Aerial crown-view tile of a tropical tree (Barro Colorado Island, Panama), acquired 20250616:
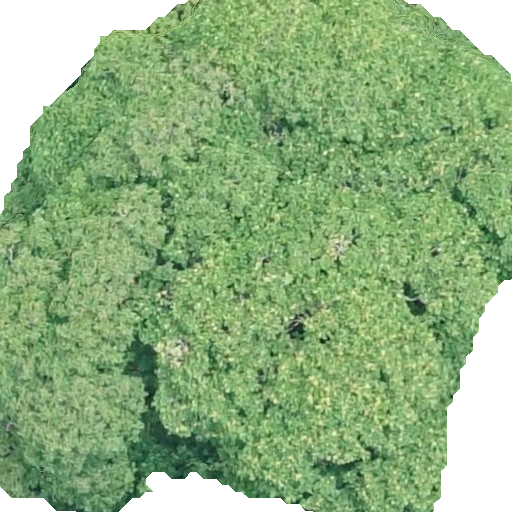
Species: Dipteryx oleifera
GBIF accepted scientific name: Dipteryx oleifera
Crown area: 361.258 m²